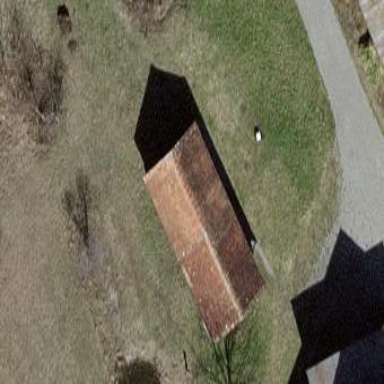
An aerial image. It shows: Shed building.